Question: I'm attempting to port an iphone app to the android. Inside of the app there is a static bar with five buttons that acts like a menu bar (ie clicking one button will bring up a corresponding page) This bar does not go away and it should light up depending on what button is pressed. I don't know how to get started on this and was wondering if anyone could give me some help. Here are the buttons. Thank you
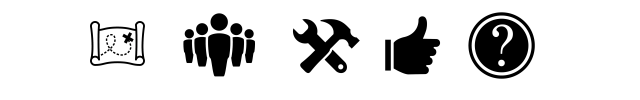
Answer: User interfaces (and therefore user behaviours) are totally different and iPhone and Android devices. Ask yourself "is it the right way to do it on Android?" If you are not sure, just don't do it. But do like other developers on Android do.
You can follow this tutorial to start <URL> try something like this for each of your tabs:
'''
// Initialize a TabSpec for each tab and add it to the TabHost
spec = mTabHost.newTabSpec("Name of tab");
v = View.inflate(this, R.layout.tabbar_tabview, null);
((ImageView)v.findViewById(R.id.tabbar_tabview_img)).setBackgroundResource(R.drawable.ic_tab_expenses);
((TextView)v.findViewById(R.id.tabbar_tabview_text)).setText(R.string.general_tab_expenses);
spec.setIndicator(v);
spec.setContent(intent);
mTabHost.addTab(spec);
'''
This is the content of my "tabbar_tabview.xml":
'''
<?xml version="1.0" encoding="utf-8"?>
<LinearLayout xmlns:android="http://schemas.android.com/apk/res/android"
android:orientation="vertical" android:padding="0dp"
android:layout_height="fill_parent" android:layout_width="fill_parent"
android:background="@drawable/tabview_background">
<ImageView android:layout_width="wrap_content"
android:layout_height="wrap_content" android:id="@+id/tabbar_tabview_img"
android:layout_gravity="center" android:layout_marginTop="5dp"></ImageView>
<TextView android:id="@+id/tabbar_tabview_text" android:layout_width="wrap_content"
android:gravity="center" android:layout_height="wrap_content" android:textSize="13dp" android:layout_marginBottom="5dp"
android:layout_gravity="center" android:textColor="@drawable/tabview_text_color"></TextView>
</LinearLayout>
'''
And this is the content of my tabview_background.xml:
'''
<?xml version="1.0" encoding="utf-8"?>
<selector xmlns:android="http://schemas.android.com/apk/res/android">
<item android:state_selected="true">
<shape>
### I defined a shape here ###
</shape>
</item>
<item>
<shape>
### I defined a shape here ###
</shape>
</item>
</selector>
'''